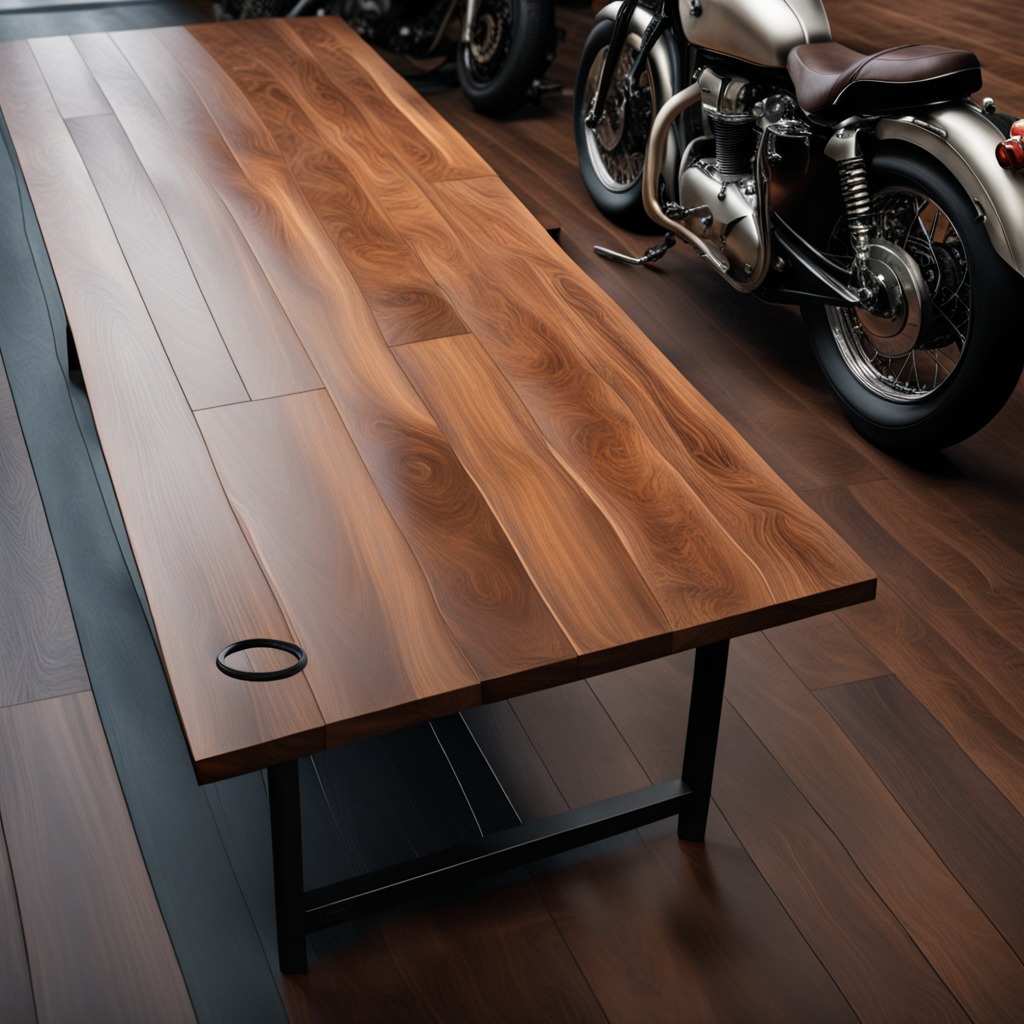
A rubber O-ring lies on the wooden table in the vintage motorcycle garage.